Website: walmart
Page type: cart
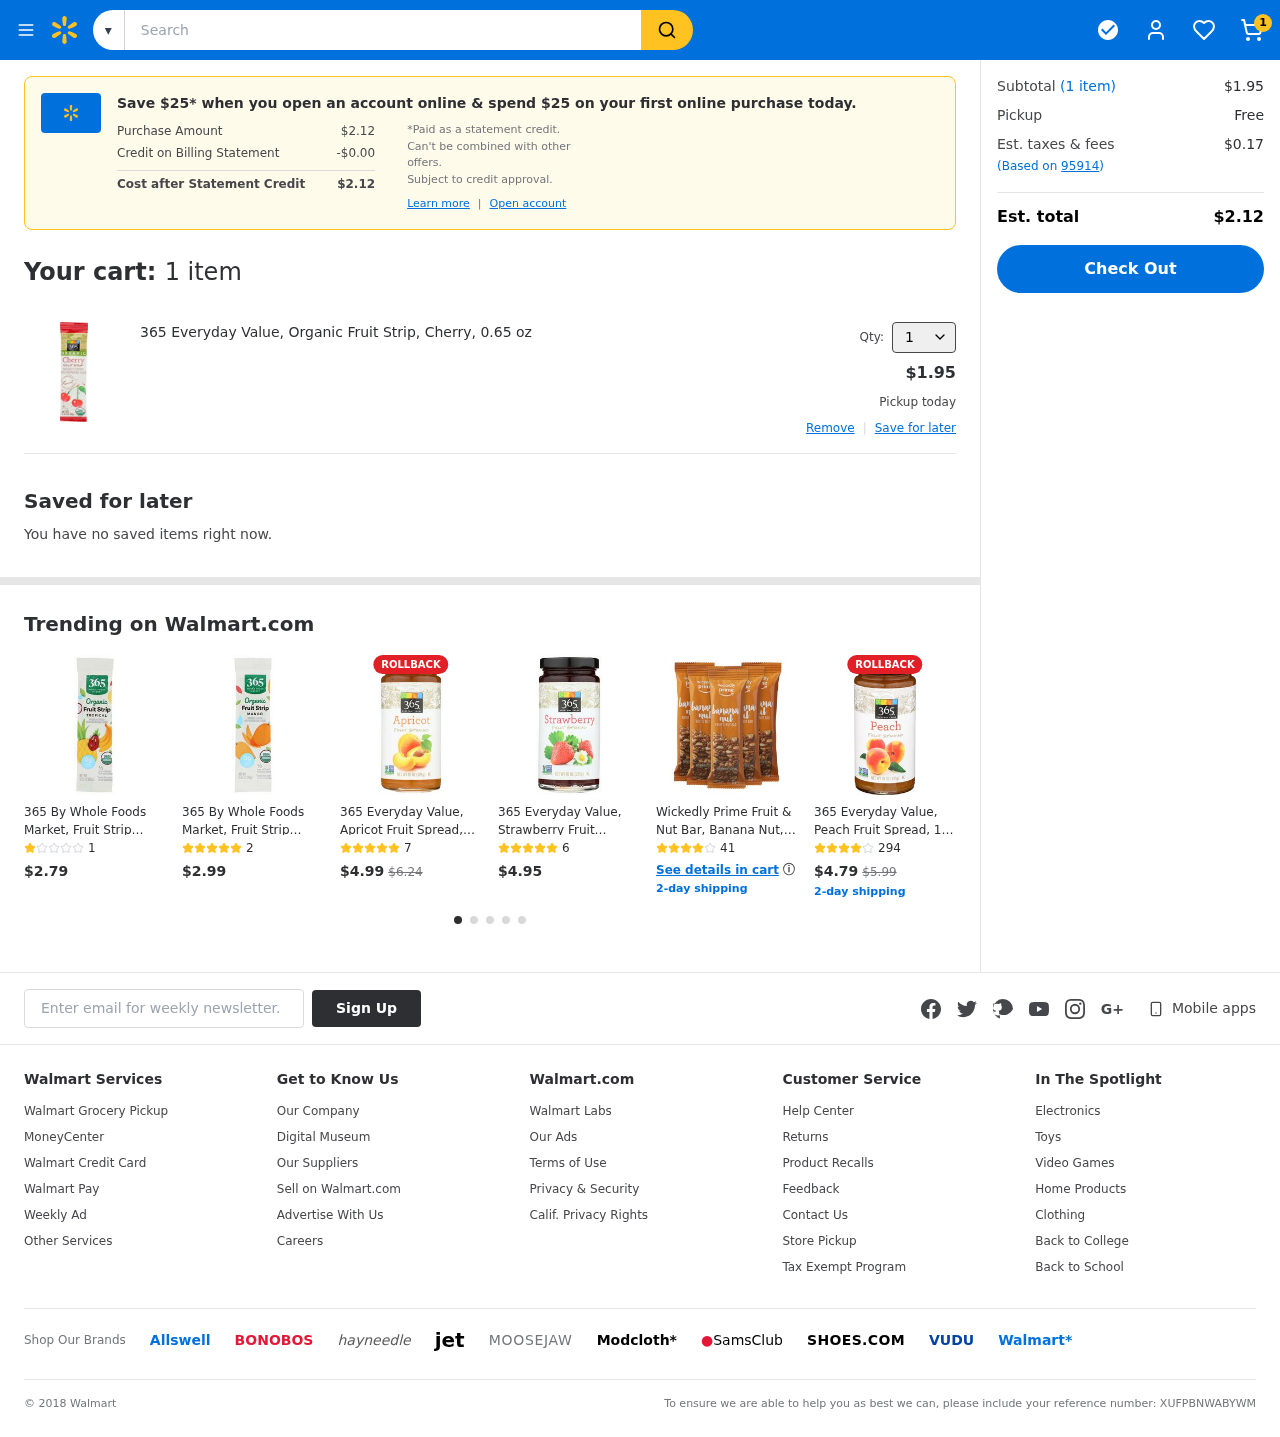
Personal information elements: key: PII_EMAIL
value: angelacraig@hotmail.com
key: PII_POSTCODE
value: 95914
Product elements: key: PRODUCT1_NAME
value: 365 Everyday Value, Organic Fruit Strip, Cherry, 0.65 oz
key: PRODUCT1_PRICE
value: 1.95
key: PRODUCT1_QUANTITY
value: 1
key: PRODUCT2_NAME
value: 365 By Whole Foods Market, Fruit Strip Tropical Single Organic, 0.65 Ounce
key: PRODUCT2_NUM_RATINGS
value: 1
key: PRODUCT2_PRICE
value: $2.79
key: PRODUCT3_NAME
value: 365 By Whole Foods Market, Fruit Strip Mango Single Organic, 0.65 Ounce
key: PRODUCT3_NUM_RATINGS
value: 2
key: PRODUCT3_PRICE
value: $2.99
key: PRODUCT4_NAME
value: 365 Everyday Value, Apricot Fruit Spread, 10 oz
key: PRODUCT4_NUM_RATINGS
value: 7
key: PRODUCT4_PRICE
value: $4.99
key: PRODUCT4_ORIGINAL_PRICE
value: $6.24
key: PRODUCT5_NAME
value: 365 Everyday Value, Strawberry Fruit Spread, 10 oz
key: PRODUCT5_NUM_RATINGS
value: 6
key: PRODUCT5_PRICE
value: $4.95
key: PRODUCT6_NAME
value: Wickedly Prime Fruit & Nut Bar, Banana Nut, Gluten Free, Kosher, 1.4 Ounce (Pack of 5)
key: PRODUCT6_NUM_RATINGS
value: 41
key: PRODUCT7_NAME
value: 365 Everyday Value, Peach Fruit Spread, 10 oz
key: PRODUCT7_NUM_RATINGS
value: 294
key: PRODUCT7_PRICE
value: $4.79
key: PRODUCT7_ORIGINAL_PRICE
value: $5.99
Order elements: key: ORDER_NUM_ITEMS
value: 1
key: ORDER_TOTAL
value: $2.12
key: ORDER_NUM_ITEMS
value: (1 item)
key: ORDER_NUM_ITEMS
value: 1 item
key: ORDER_SUBTOTAL
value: $1.95
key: ORDER_TAX
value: $0.17
Search elements: key: HEADER_SEARCH
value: Search